Aerial crown-view tile of a tropical tree (Barro Colorado Island, Panama), acquired 20250124:
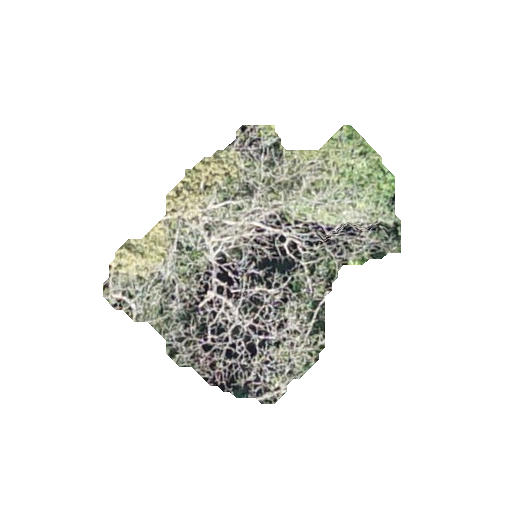
Species: Tabebuia rosea
GBIF accepted scientific name: Tabebuia rosea
Crown area: 74.135 m²